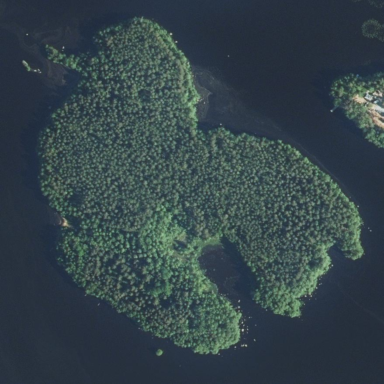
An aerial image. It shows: Islet.